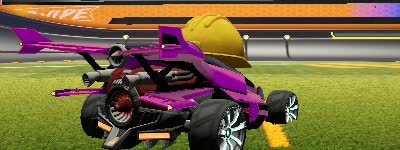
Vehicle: aftershock